Aerial crown-view tile of a tropical tree (Barro Colorado Island, Panama), acquired 20250512:
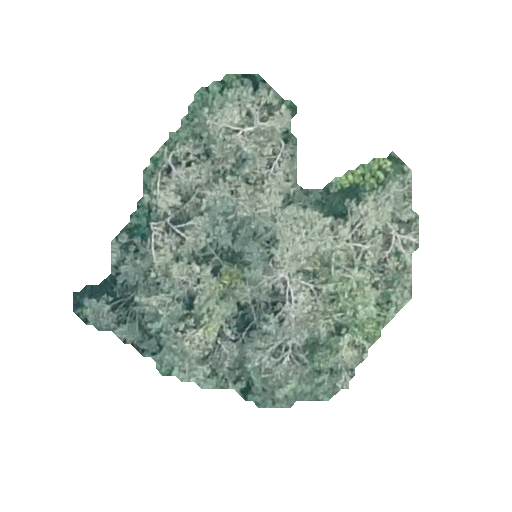
Species: Luehea seemannii
GBIF accepted scientific name: Luehea seemannii
Crown area: 103.529 m²